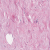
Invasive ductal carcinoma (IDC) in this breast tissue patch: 0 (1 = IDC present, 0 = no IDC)